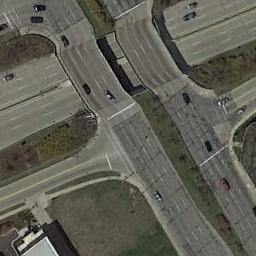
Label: overpass